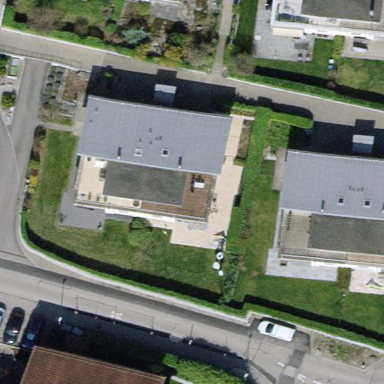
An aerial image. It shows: White terrace building with flat roof.